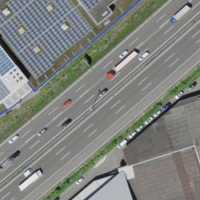
EUNIS habitat code: 57
Species observed at this site:
Buteo buteo